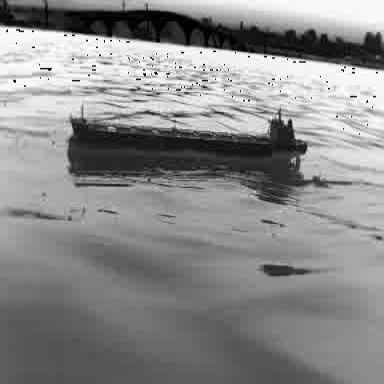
There is a liner in the infrared image.